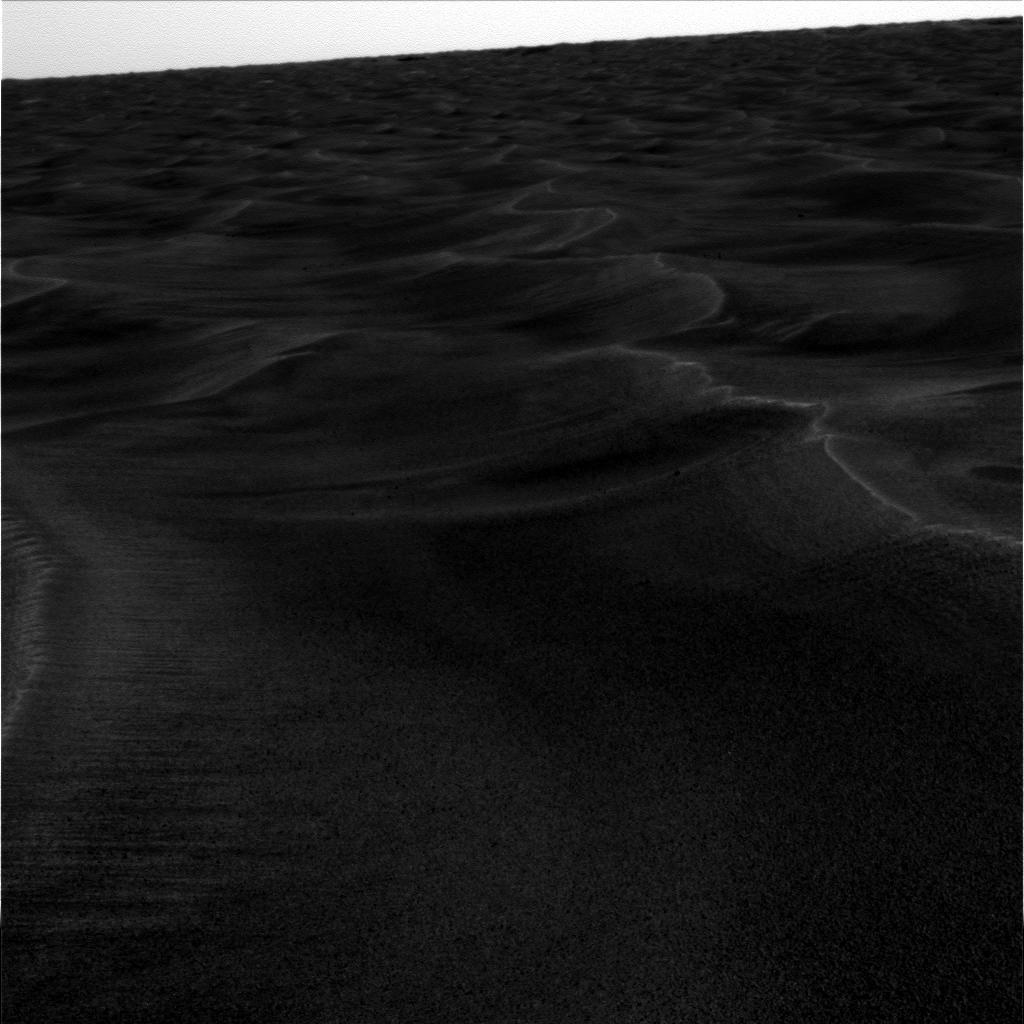
Terrain classes present: Gravel / Sand / Soil, Sky / Distant Mountains